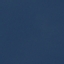
Label: SeaLake